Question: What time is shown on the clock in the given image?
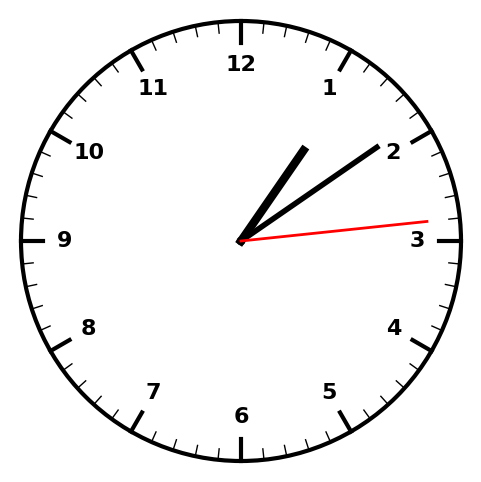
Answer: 01:09:14